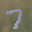
Label: 7